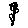
Label: flower